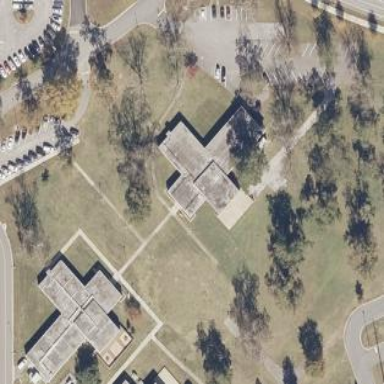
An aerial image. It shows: University building.